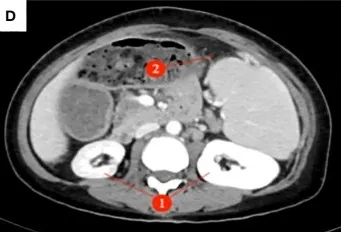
(D) Disappearance of bilateral hydronephrosis ((1)), Splenomegaly, Splenic abscess (5.5x1.7cm) ((2).
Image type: radiology (ct)